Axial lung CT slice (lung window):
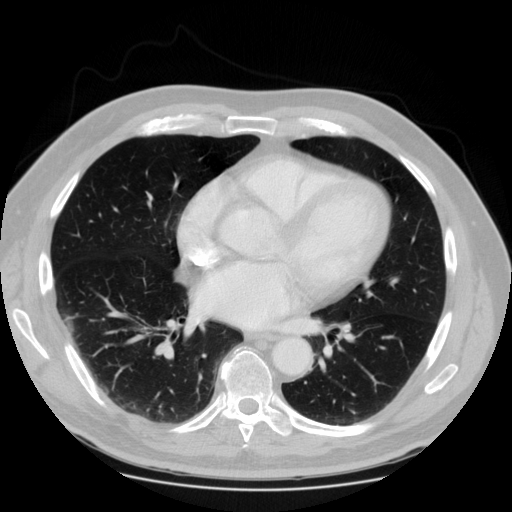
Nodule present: no